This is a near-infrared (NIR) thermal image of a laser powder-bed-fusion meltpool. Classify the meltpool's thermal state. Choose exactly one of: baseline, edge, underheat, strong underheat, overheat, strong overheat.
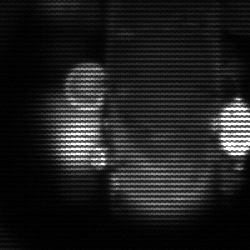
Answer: strong underheat